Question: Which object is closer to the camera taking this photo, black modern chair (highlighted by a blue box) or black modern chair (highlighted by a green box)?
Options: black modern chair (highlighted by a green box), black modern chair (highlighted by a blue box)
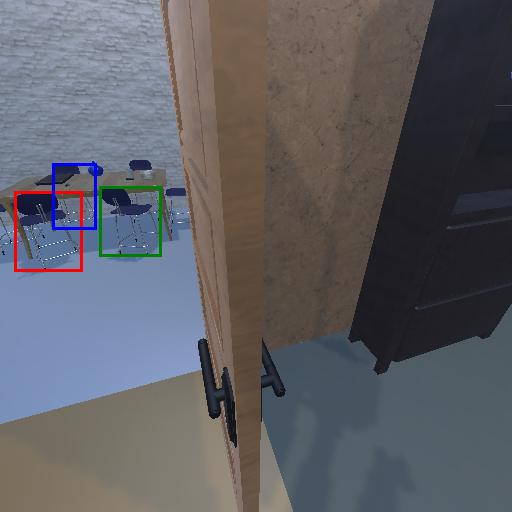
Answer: black modern chair (highlighted by a green box)